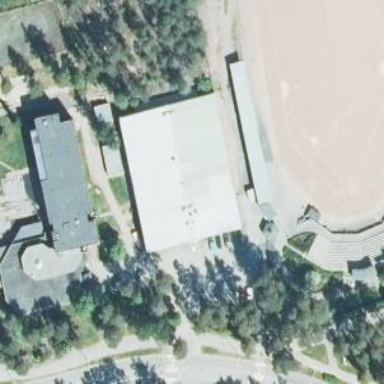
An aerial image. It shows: Pavilion building.